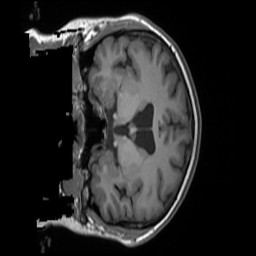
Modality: T1w
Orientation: coronal
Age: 31
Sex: female
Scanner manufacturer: siemens
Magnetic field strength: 3 T
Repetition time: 1.55 s
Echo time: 0.00234 s